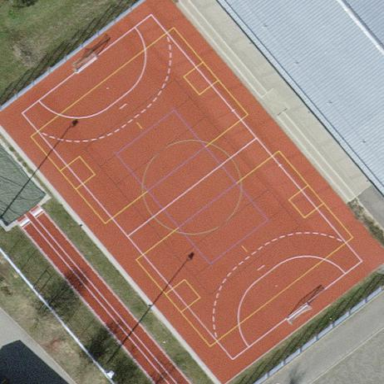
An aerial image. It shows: Handball pitch with tartan surface.